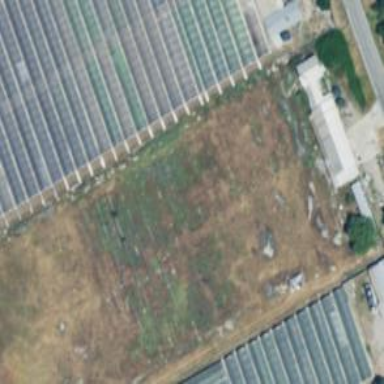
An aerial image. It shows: Greenhouse used for horticulture.